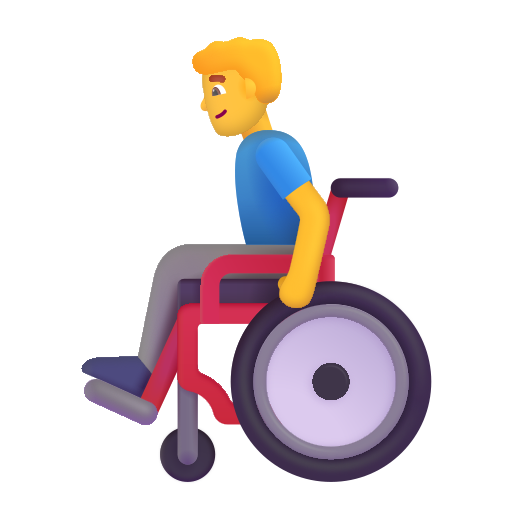
man in manual wheelchair color default